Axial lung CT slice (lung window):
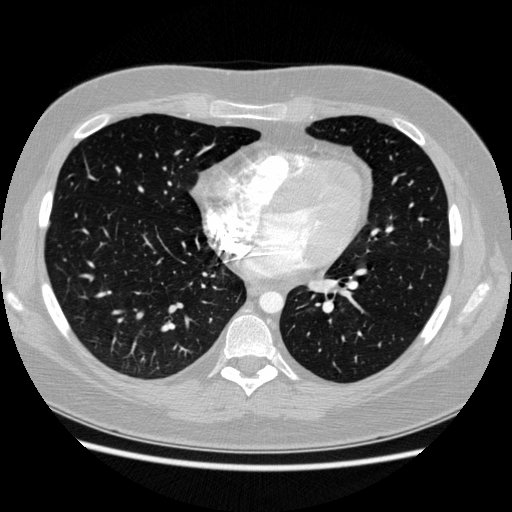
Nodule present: no